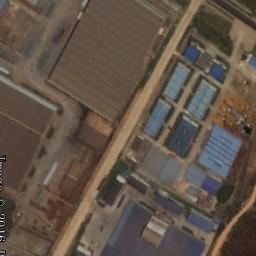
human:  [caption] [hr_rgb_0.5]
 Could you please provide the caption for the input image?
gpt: The industrial area is very long and narrow .

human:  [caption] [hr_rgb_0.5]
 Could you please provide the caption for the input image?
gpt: The industrial area has some small blue workshops and two other buildings .

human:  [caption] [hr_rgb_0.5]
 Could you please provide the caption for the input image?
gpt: There are many houses in the industrial area .

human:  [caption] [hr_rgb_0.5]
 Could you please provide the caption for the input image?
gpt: Neatly planned factory buildings and roads in an industrial area with large free plots next to it .

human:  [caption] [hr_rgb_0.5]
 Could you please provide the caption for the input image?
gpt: There are some blue buildings and brown buildings on the industrial area .